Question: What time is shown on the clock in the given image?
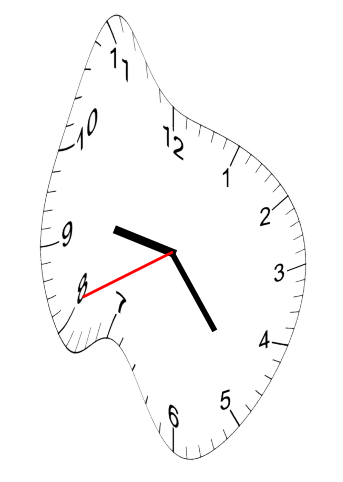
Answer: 09:23:41